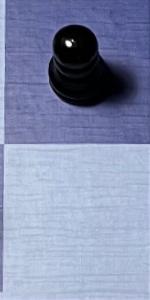
Label: Empty